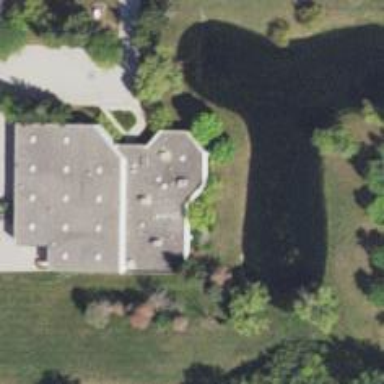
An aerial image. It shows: Commercial building.